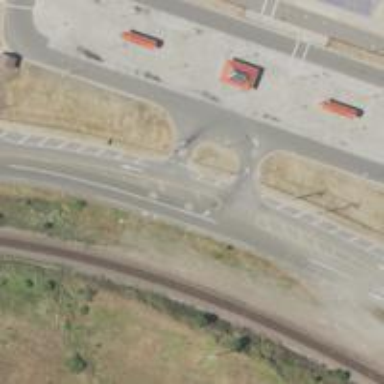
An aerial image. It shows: Busway road.